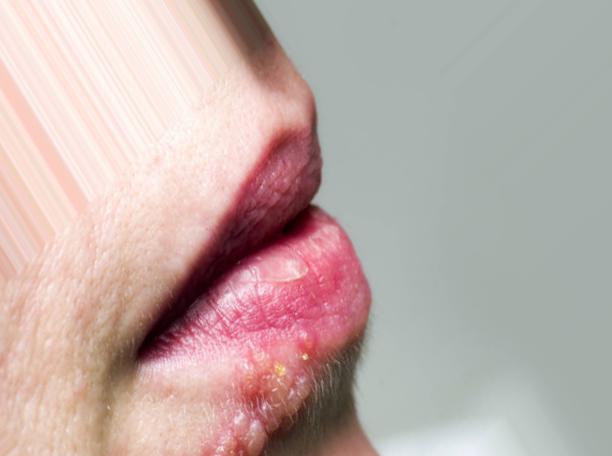
Condition: Mouth Ulcer